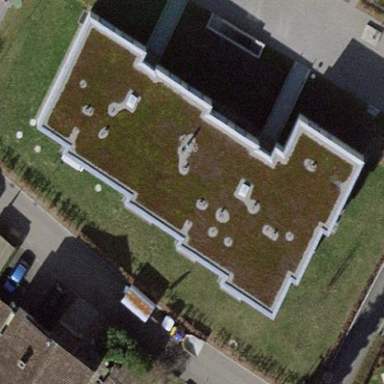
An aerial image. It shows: Apartment building with flat roof.